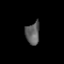
Tissue: prostate
Cell type: T cells
Senescence score: 0.6959
Nuclear area (px): 308
Mean DAPI intensity: 93.893